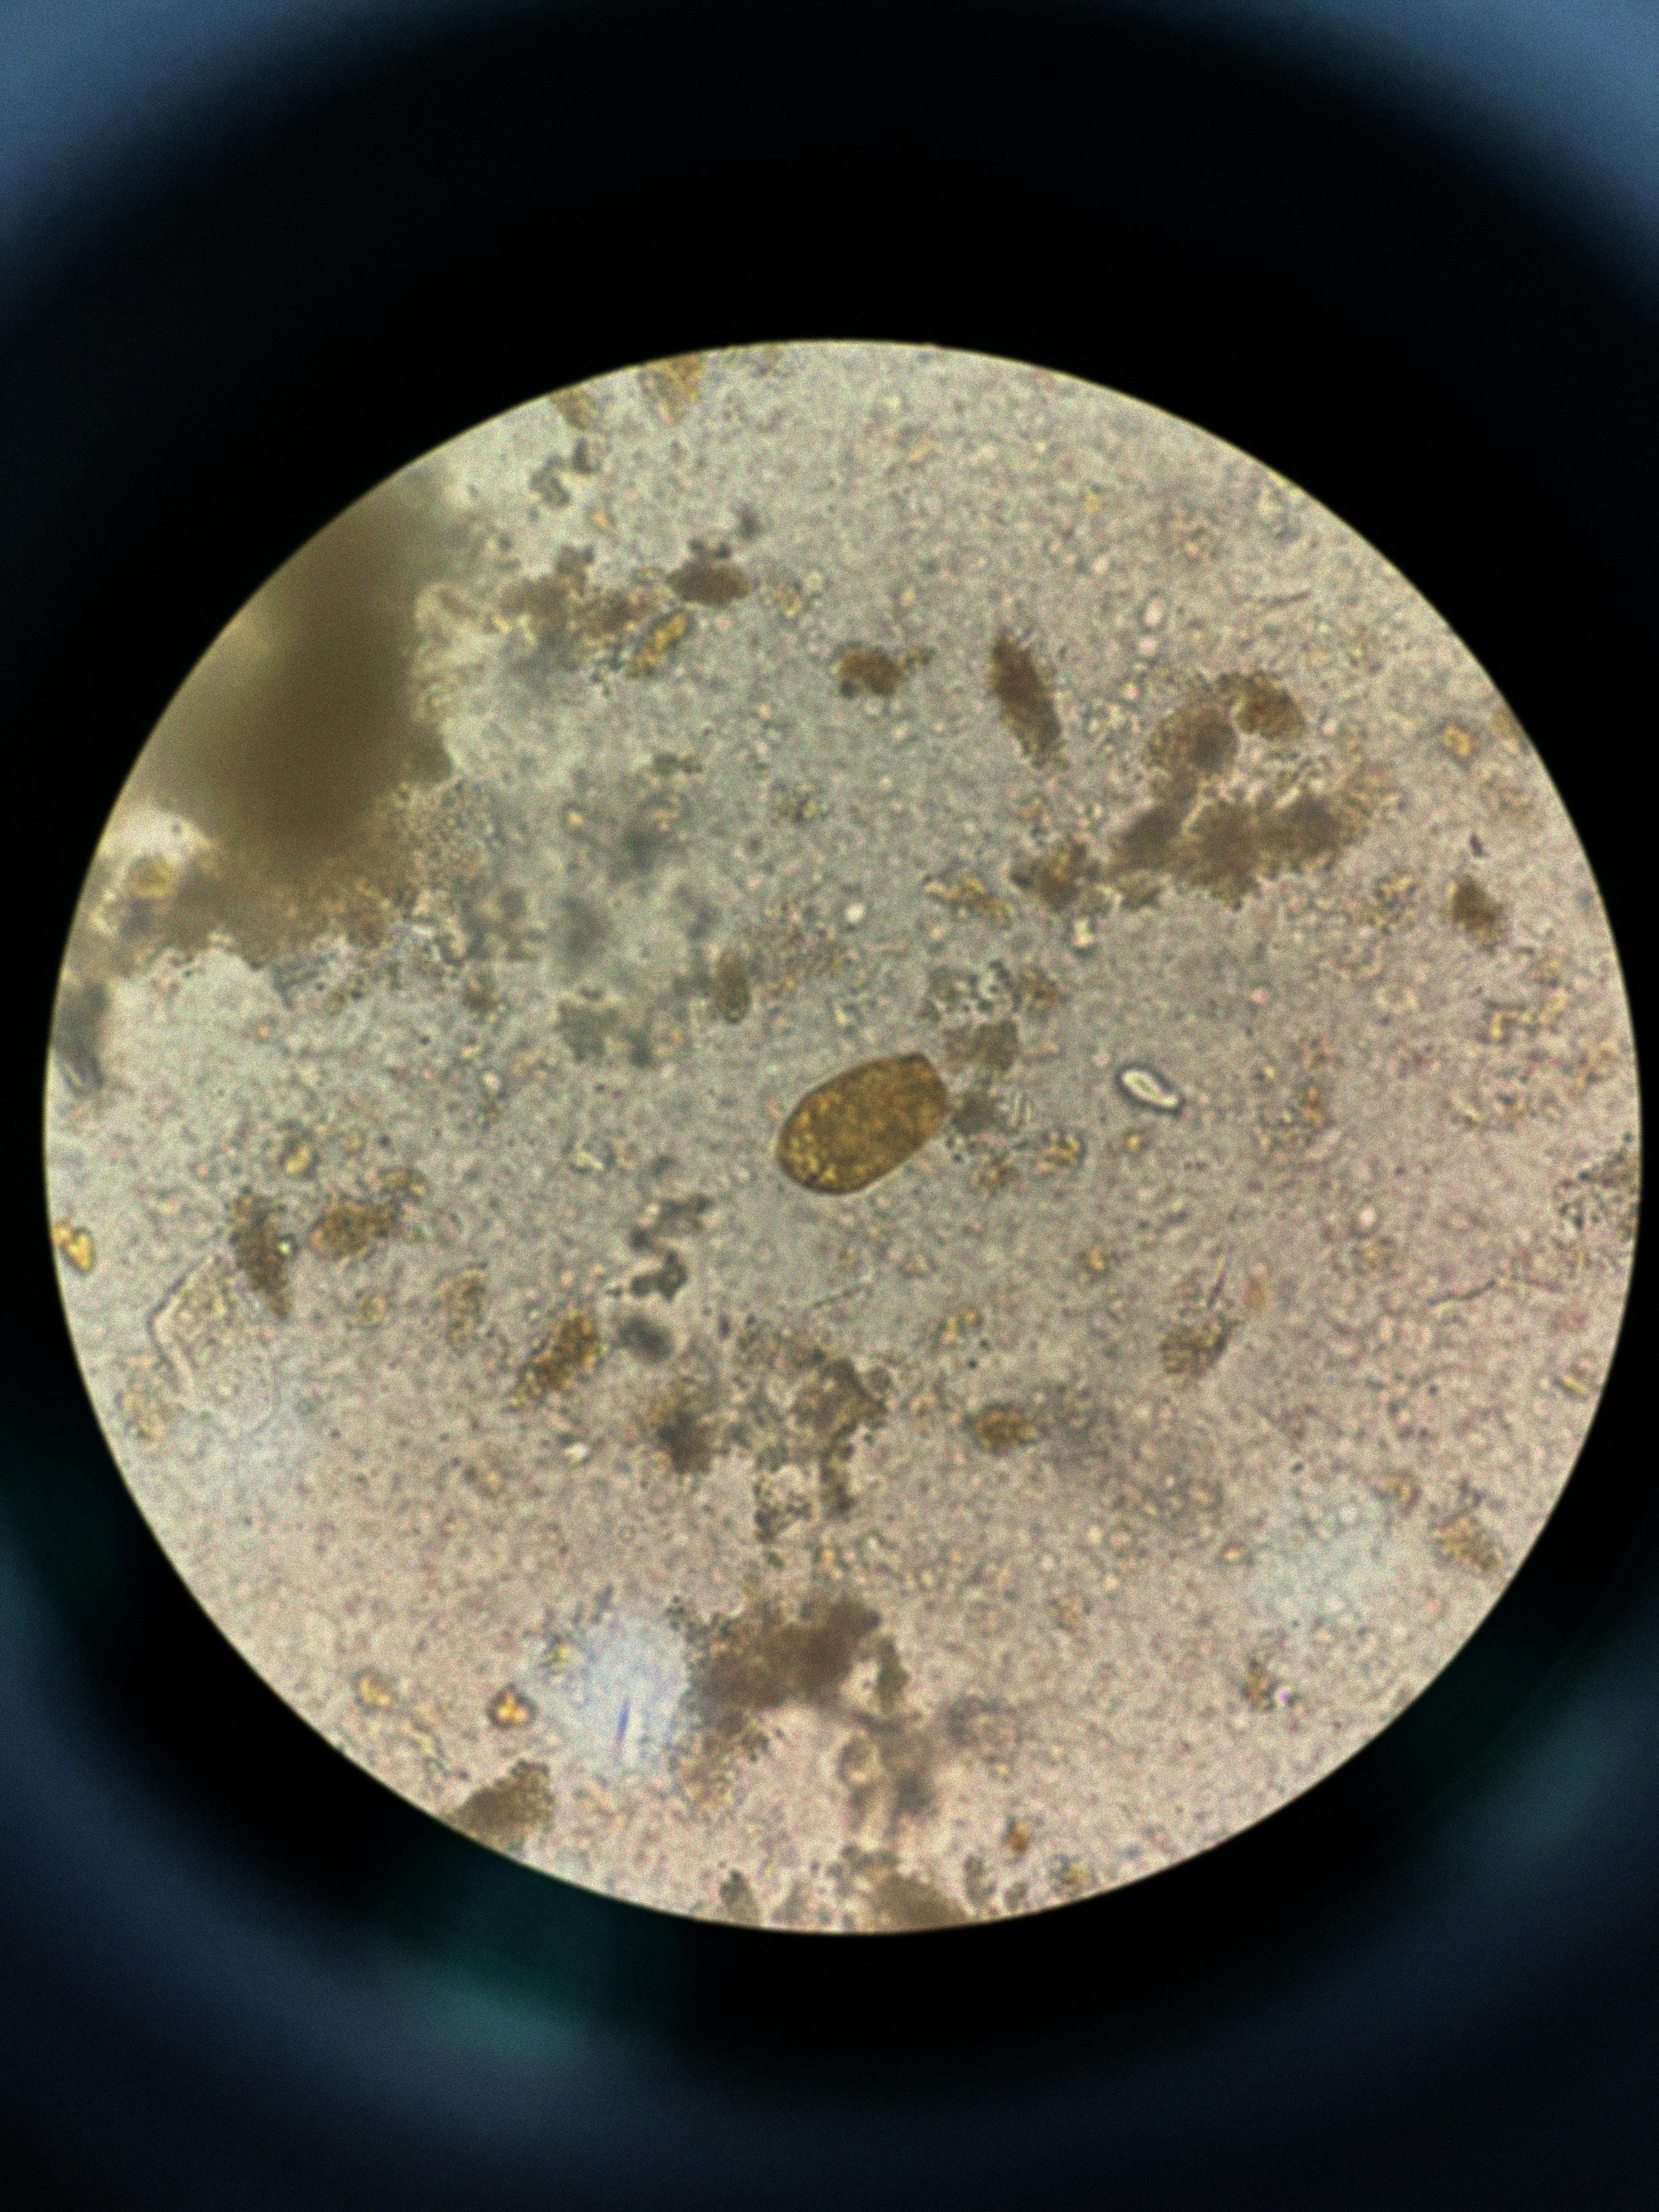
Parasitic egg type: Paragonimus spp